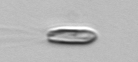
Label: Chrysochromulina